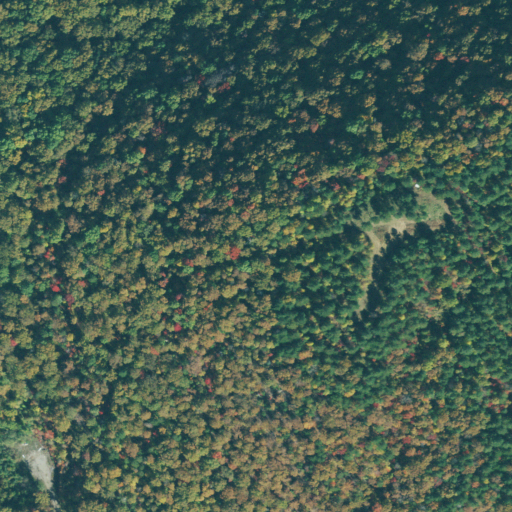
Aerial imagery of cape in Tennessee named Morgan Point containing deciduous forest, mixed forest, shrub, and evergreen forest